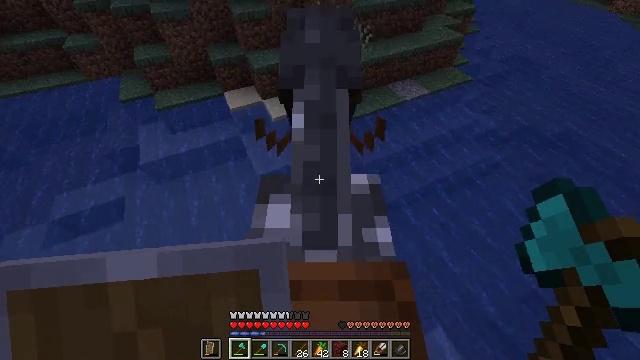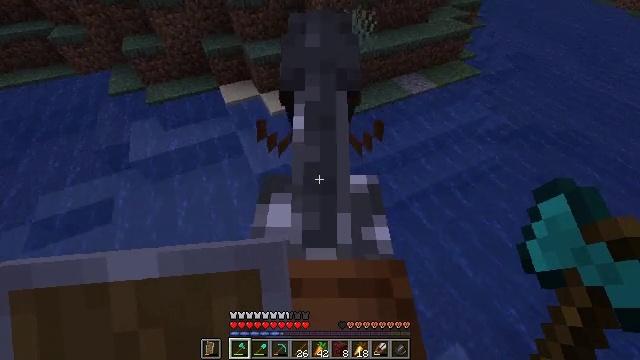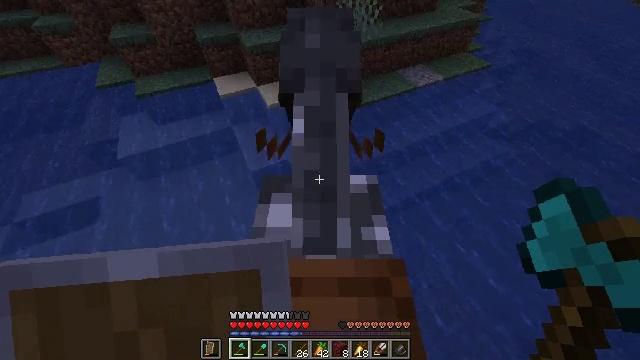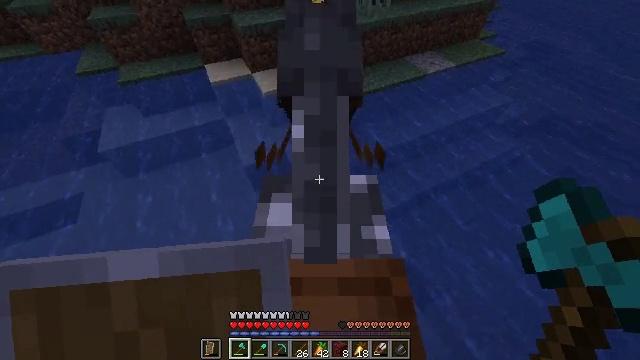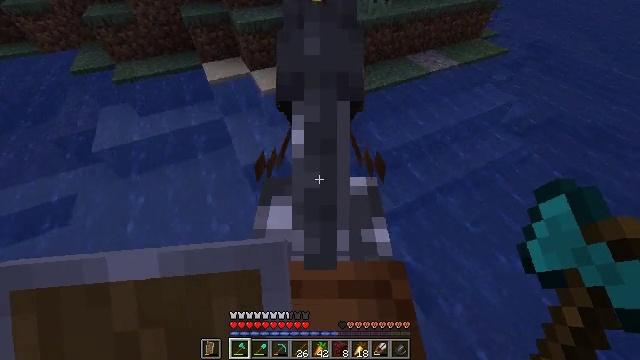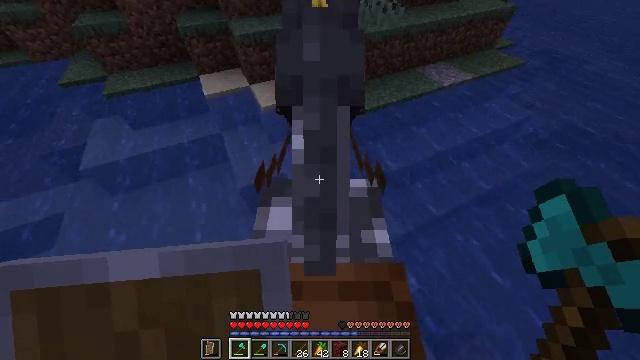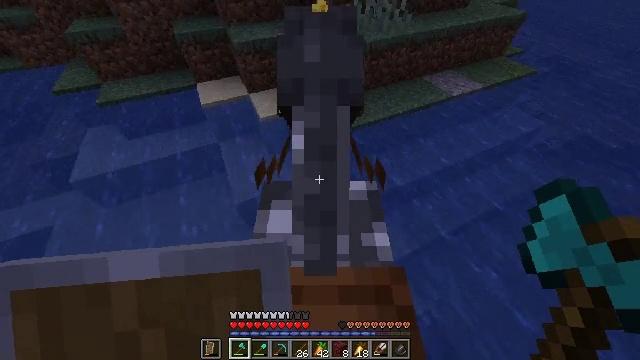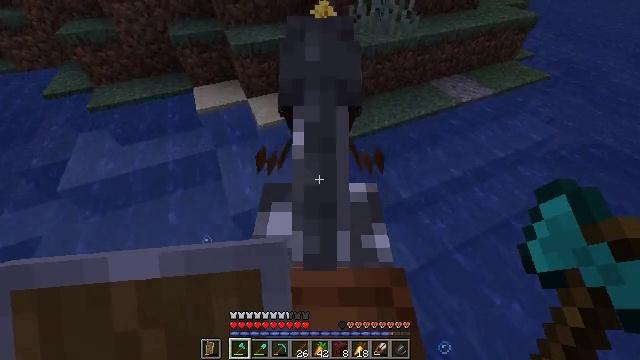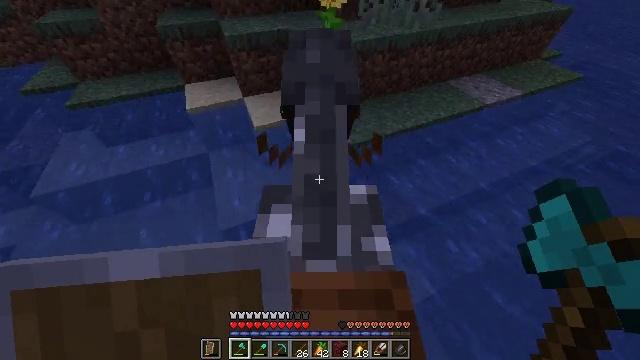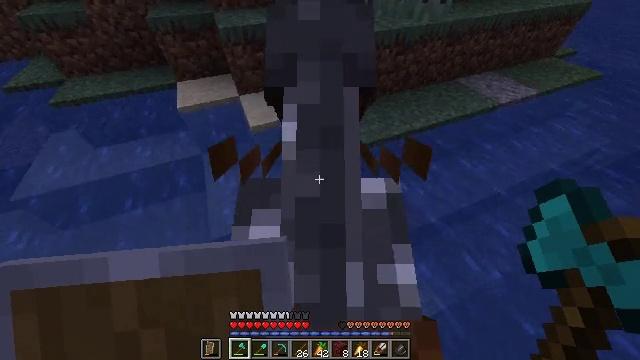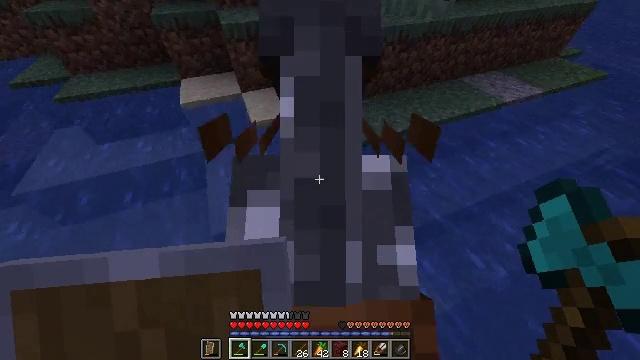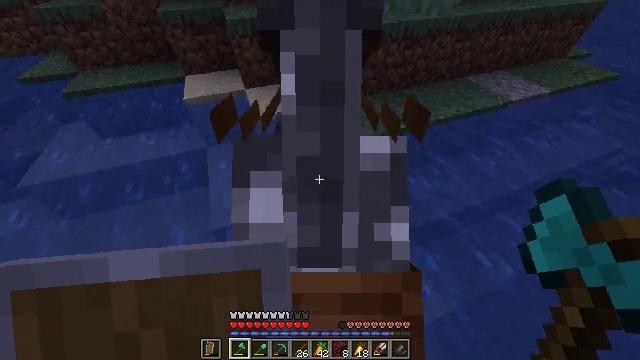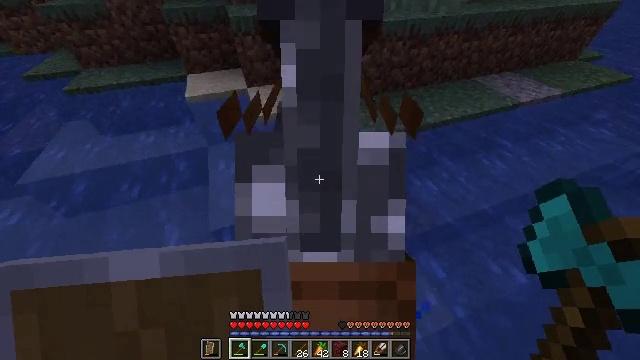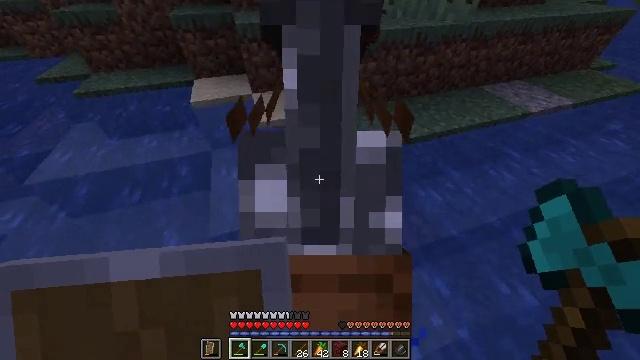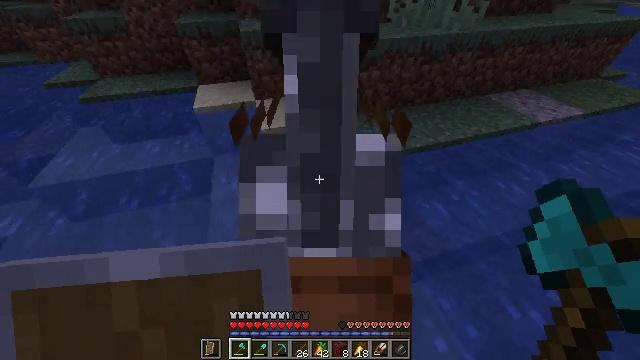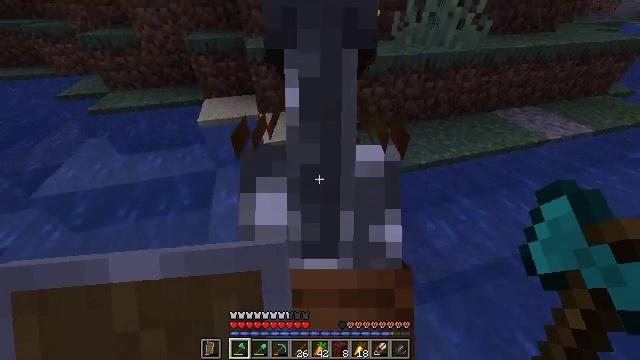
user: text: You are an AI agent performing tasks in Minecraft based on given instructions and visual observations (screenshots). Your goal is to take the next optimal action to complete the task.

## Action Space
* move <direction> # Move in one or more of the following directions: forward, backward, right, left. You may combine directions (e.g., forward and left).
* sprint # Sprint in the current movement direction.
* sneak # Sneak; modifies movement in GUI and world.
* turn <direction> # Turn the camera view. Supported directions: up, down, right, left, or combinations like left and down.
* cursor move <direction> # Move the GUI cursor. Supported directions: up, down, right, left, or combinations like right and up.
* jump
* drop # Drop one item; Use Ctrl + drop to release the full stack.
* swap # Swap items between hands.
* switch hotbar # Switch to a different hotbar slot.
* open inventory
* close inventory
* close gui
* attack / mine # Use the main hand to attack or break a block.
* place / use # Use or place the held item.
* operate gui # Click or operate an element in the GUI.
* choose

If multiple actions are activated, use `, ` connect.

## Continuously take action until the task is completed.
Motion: motion action
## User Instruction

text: Collect sand to make glass.
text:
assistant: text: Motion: move forward, sprint, jump
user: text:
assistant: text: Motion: move forward, sprint, jump
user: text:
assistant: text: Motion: move forward, sprint, jump
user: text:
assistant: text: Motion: move forward, sprint, jump
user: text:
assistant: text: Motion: move forward, sprint, jump
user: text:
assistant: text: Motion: move forward, sprint, jump
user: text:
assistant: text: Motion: move forward, sprint, jump
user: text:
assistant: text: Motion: move forward, sprint, turn left
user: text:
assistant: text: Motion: move forward, sprint
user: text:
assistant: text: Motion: move forward, sprint, turn left
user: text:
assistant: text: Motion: move forward, sprint, turn left
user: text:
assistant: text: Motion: move forward, sprint, turn left
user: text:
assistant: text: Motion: move forward, sprint, turn left and up
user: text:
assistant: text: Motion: move forward, sprint, turn left and up
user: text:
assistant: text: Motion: move forward, sprint, turn left and up
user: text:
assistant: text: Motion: move forward, sprint, turn up
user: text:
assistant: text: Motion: move forward, sprint, turn right and up
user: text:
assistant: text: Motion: move forward, sprint, turn right and up
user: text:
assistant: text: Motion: move forward, sprint, turn right and up, jump
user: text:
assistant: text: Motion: move forward, sprint, turn up, jump
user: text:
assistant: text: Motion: move forward, sprint, jump
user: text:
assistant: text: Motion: move forward, sprint, jump
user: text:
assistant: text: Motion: move forward, sprint, jump
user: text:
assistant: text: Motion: move forward, sprint, jump
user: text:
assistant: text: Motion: move forward, sprint, jump
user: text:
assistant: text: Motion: move forward, sprint, jump
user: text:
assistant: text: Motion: move forward, sprint, jump
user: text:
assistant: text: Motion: move forward, sprint, turn left and up, jump
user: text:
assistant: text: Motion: move forward, sprint, turn left and up
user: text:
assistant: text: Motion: move forward, sprint, turn left and up